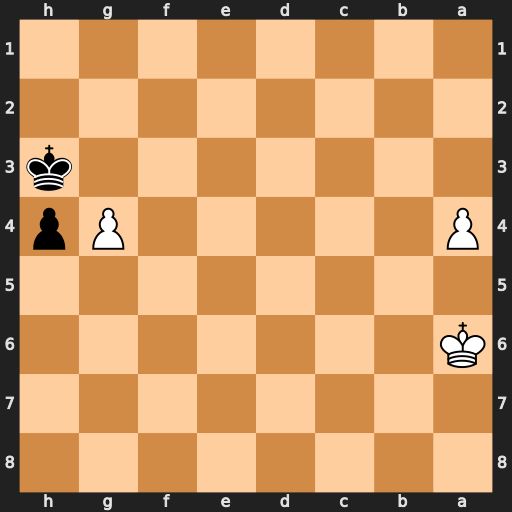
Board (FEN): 8/8/K7/8/P5Pp/7k/8/8
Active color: b
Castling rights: -
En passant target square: -
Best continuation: Kxg4 a5 h3 Kb7 h2 a6 h1=Q+